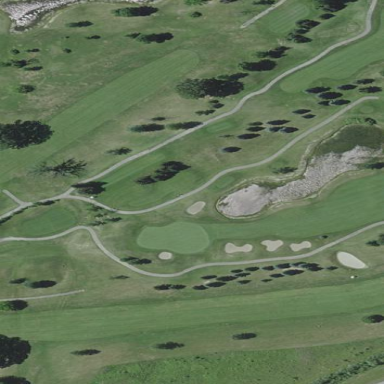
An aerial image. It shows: Golf fairway in the image.